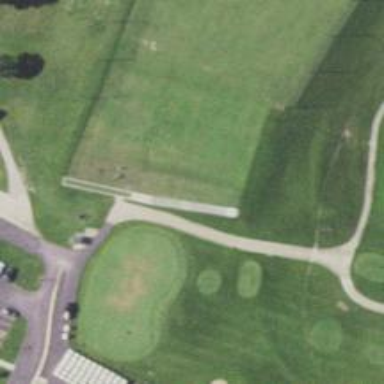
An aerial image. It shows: Golf driving range on pitch.